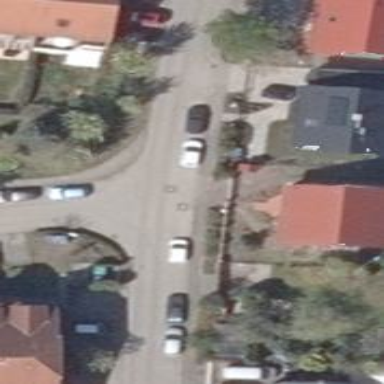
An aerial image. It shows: Residential road.